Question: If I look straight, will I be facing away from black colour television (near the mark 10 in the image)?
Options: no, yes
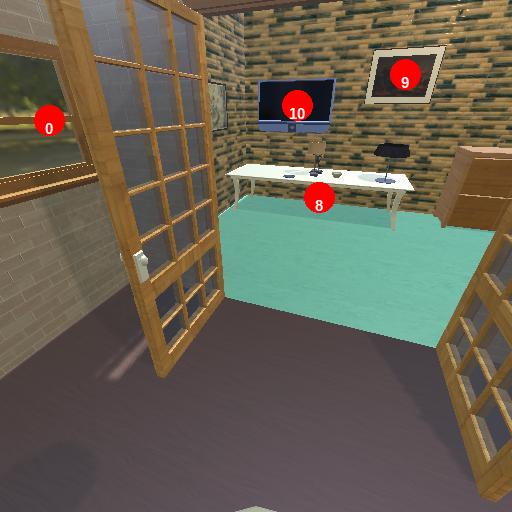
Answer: no